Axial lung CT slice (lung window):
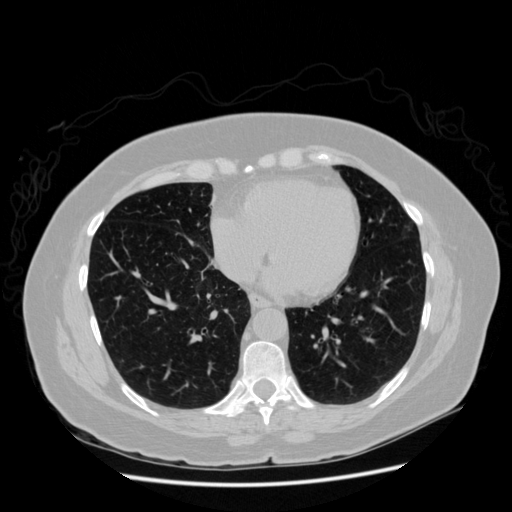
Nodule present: no